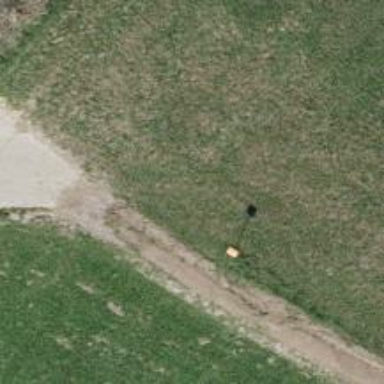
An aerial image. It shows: Pole with roofed pipeline marker.